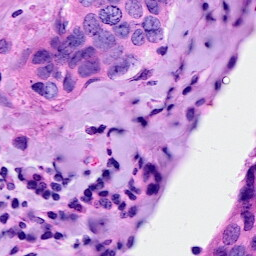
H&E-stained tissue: Breast